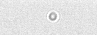
Label: camera_spot